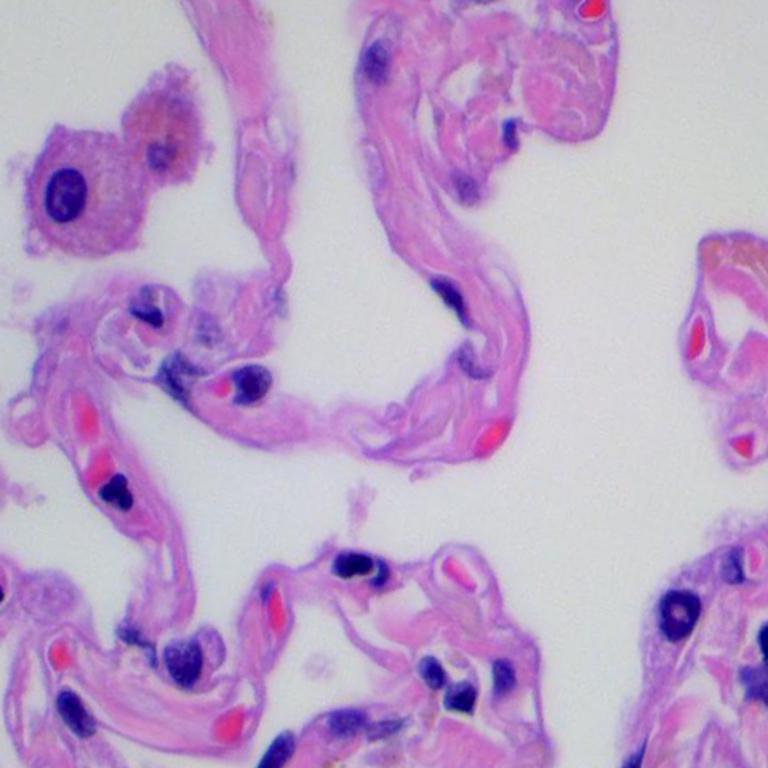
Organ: lung
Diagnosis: benign